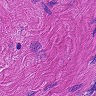
Metastatic tissue present: no